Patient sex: M
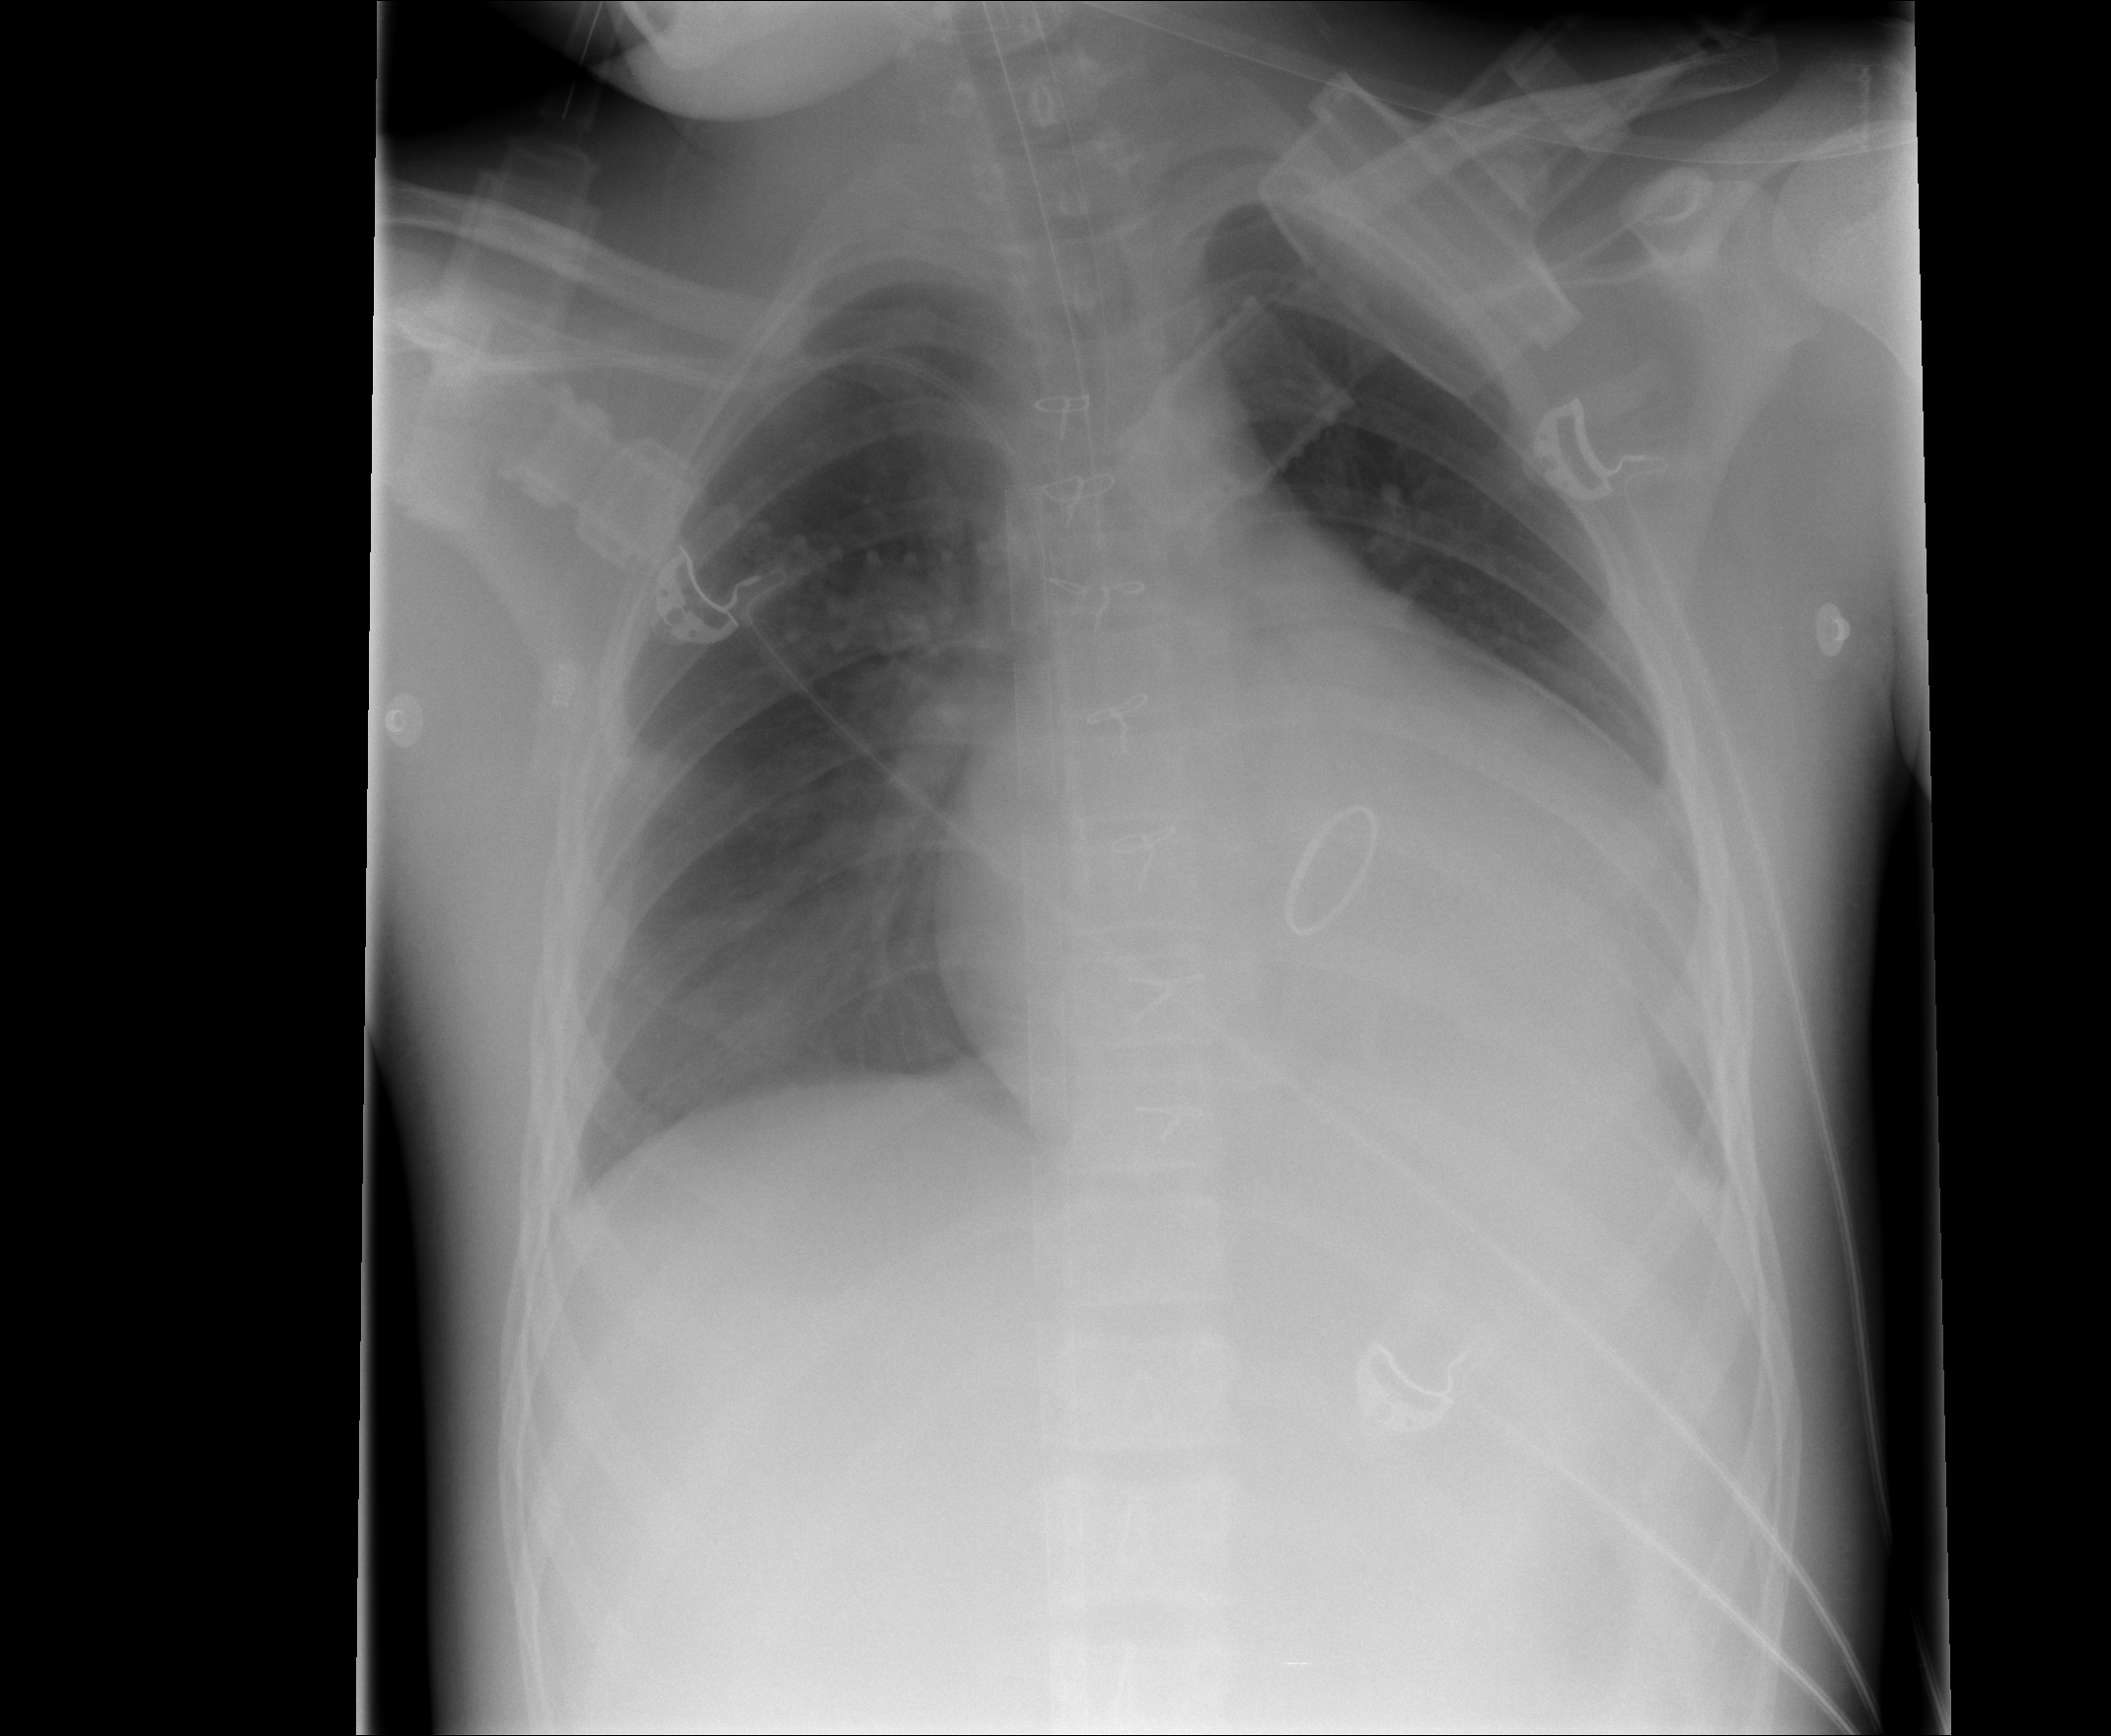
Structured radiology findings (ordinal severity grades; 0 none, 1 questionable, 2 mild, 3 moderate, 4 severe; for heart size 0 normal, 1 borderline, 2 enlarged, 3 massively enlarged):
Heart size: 2
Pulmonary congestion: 0
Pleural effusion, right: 0
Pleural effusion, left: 0
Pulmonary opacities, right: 2
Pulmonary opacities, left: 2
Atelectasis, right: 0
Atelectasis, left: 0